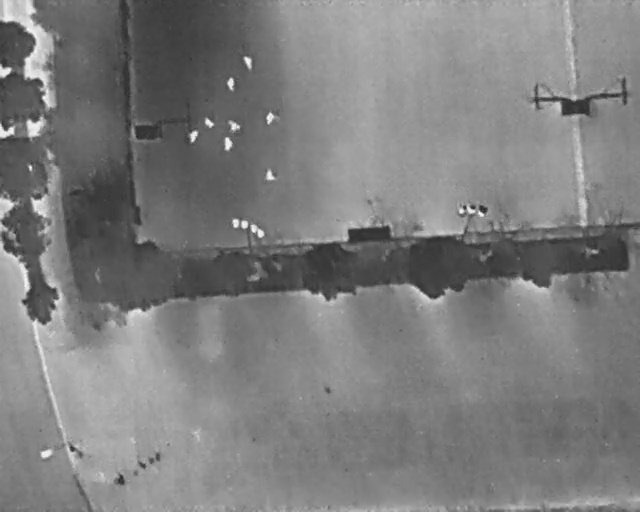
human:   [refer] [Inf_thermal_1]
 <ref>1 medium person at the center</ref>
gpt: <box>[[41, 32, 43, 35, 2]]</box>

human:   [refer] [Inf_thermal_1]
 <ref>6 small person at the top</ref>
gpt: <box>[[37, 11, 39, 13, 2], [34, 15, 37, 17, 2], [31, 23, 33, 25, 2], [28, 25, 31, 27, 2], [41, 22, 43, 23, 2], [34, 27, 36, 29, 2]]</box>